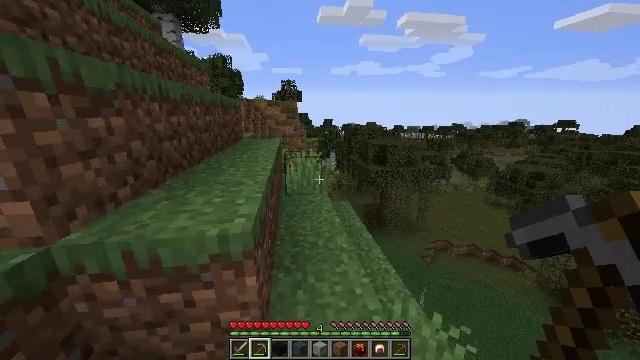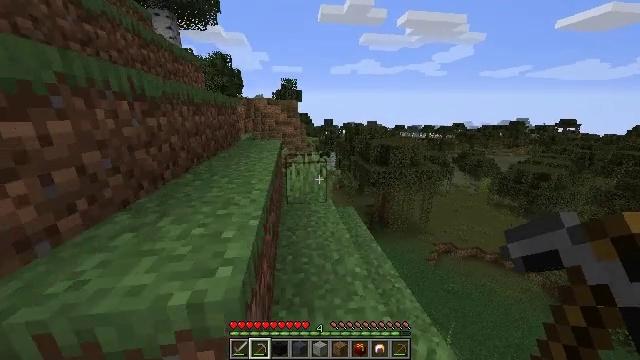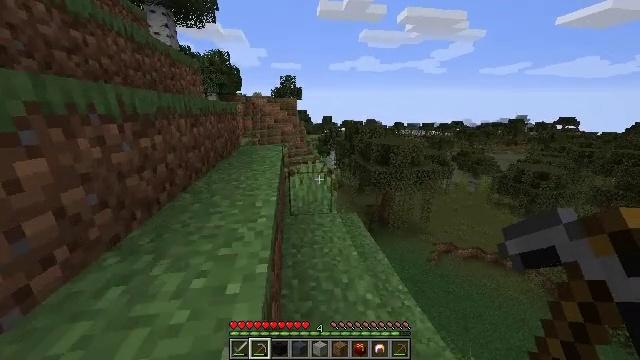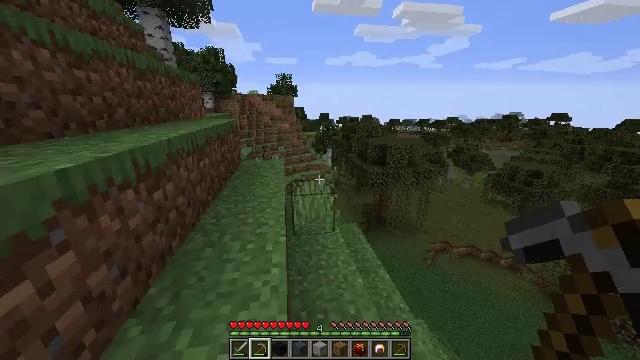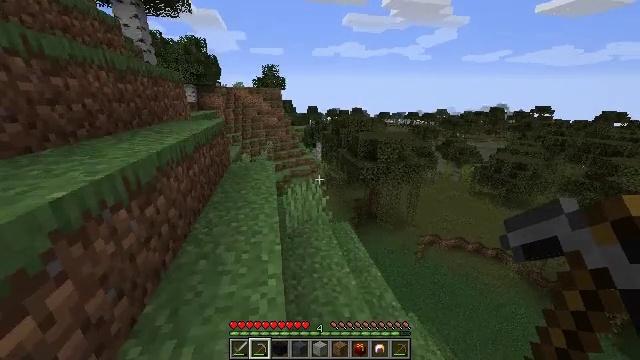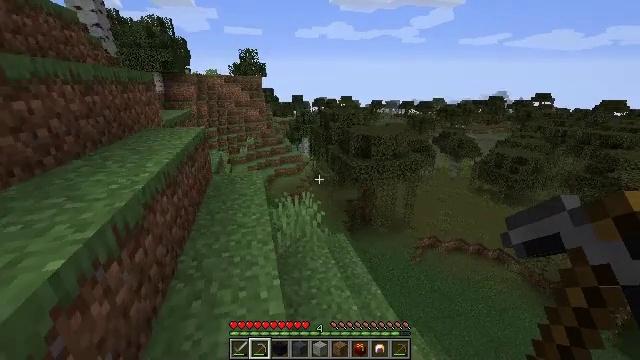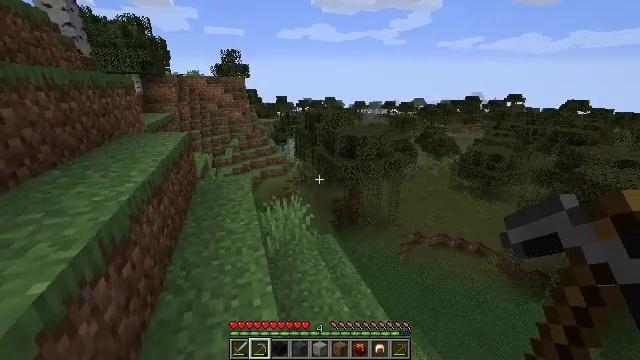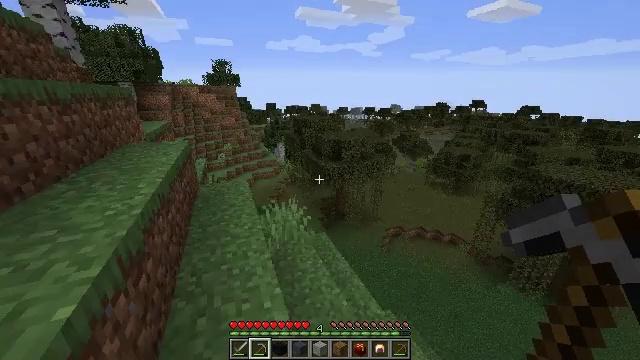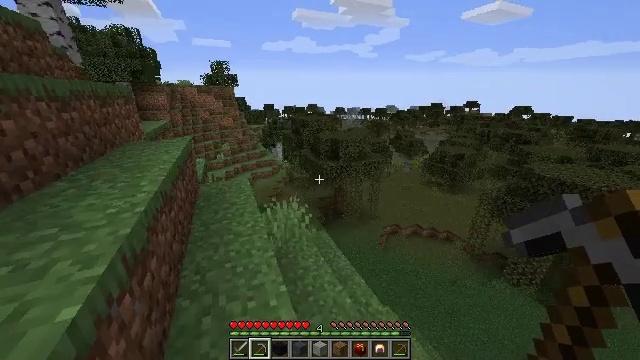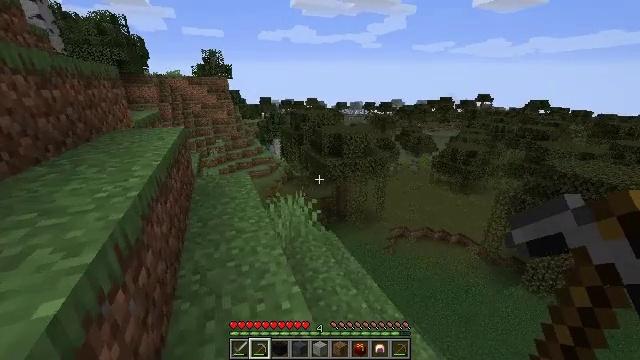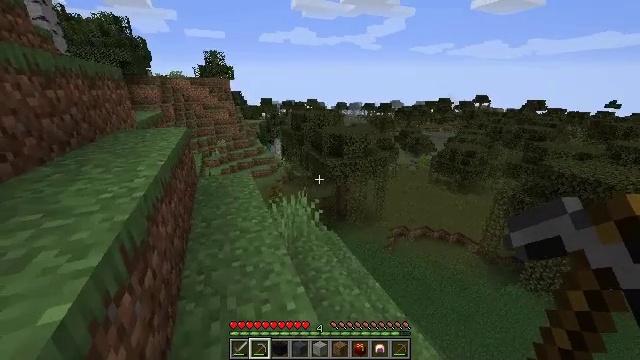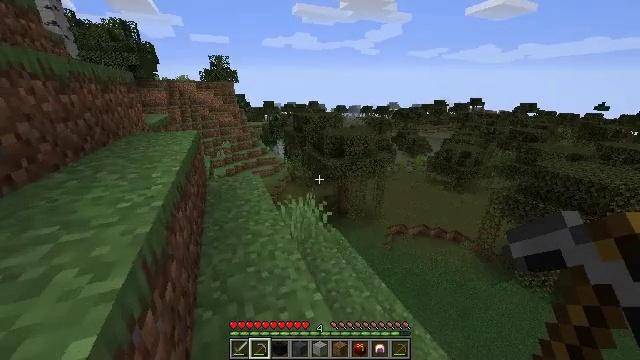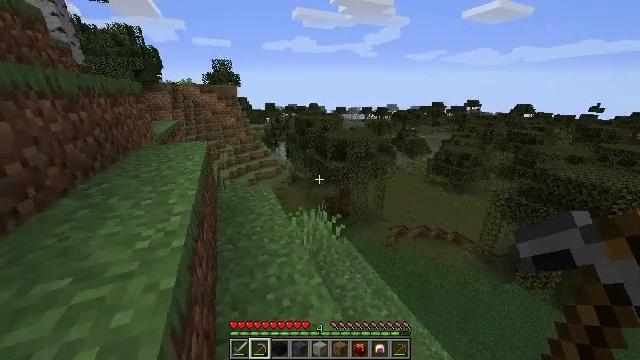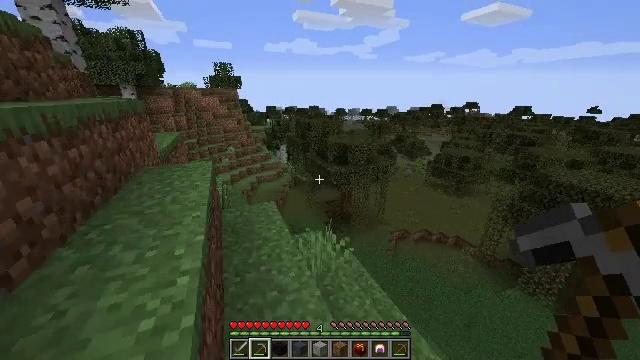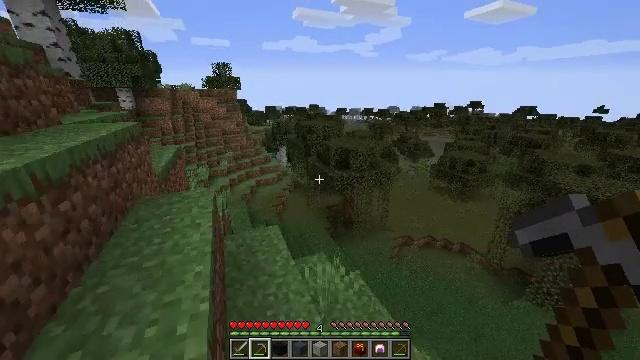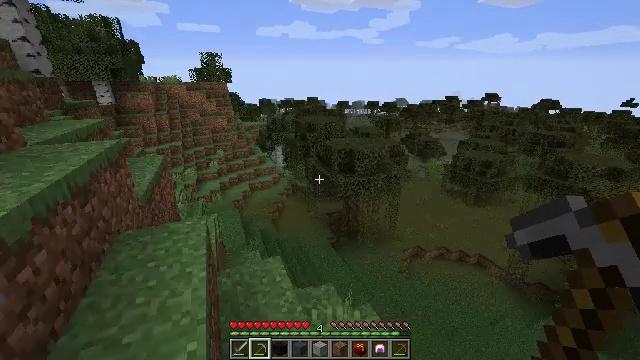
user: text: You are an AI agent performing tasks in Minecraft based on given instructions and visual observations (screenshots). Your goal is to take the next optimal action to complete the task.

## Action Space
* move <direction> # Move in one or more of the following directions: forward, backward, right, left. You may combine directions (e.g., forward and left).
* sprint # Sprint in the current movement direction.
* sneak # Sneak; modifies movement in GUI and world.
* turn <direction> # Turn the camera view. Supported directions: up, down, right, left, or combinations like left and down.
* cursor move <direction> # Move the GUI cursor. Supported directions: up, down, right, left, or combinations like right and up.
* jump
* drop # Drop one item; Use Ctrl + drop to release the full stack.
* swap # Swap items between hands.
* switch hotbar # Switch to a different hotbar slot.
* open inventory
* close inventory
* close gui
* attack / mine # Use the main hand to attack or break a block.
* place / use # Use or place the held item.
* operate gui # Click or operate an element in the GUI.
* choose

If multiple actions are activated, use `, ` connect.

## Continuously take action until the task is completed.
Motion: motion action
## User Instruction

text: Remove birch leaves from trees.
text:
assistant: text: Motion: move forward and move left, sprint, jump
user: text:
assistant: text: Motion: move forward and move left, sprint, jump
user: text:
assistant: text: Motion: move forward and move left, sprint, turn right and down, jump
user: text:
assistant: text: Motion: move forward and move left, sprint, turn right and down, jump
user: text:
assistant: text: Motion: move forward and move left, sprint, turn right, jump
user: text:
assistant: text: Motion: move forward and move left, sprint, turn right, jump
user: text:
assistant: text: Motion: move forward and move left, sprint, turn right, jump
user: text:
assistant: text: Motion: move forward and move left, sprint, jump
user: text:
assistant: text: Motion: move forward and move left, sprint, jump
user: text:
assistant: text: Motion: move forward and move left, sprint, jump
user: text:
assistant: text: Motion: move forward and move left, sprint, jump
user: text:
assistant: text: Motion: move forward and move left, sprint, jump
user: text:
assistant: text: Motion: move forward and move left, sprint, jump
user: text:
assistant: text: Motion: move forward and move left, sprint, jump
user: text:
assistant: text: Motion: move forward and move left, sprint, jump
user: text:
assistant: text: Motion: move forward and move left, sprint, turn right, jump
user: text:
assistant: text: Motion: move forward and move left, sprint, turn right, jump
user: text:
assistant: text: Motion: move forward and move left, sprint, jump
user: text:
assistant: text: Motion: move forward and move left, sprint, jump
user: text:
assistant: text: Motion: move forward and move left, sprint, turn right, jump
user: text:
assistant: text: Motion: move forward and move left, sprint, jump
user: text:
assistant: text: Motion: move forward and move left, sprint, jump
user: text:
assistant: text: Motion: move forward and move left, sprint, jump
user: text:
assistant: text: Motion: move forward and move left, sprint, jump
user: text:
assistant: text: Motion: move forward and move left, sprint, jump
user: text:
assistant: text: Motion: move forward and move left, sprint, jump
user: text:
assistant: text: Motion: move forward and move left, sprint, jump
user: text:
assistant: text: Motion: move forward and move left, sprint, jump
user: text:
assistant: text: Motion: move forward and move left, sprint, jump
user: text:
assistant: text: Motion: move forward and move left, sprint, jump